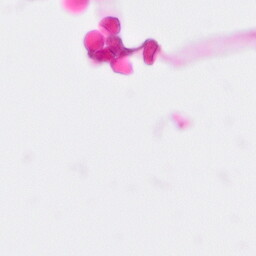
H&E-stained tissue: Pancreatic